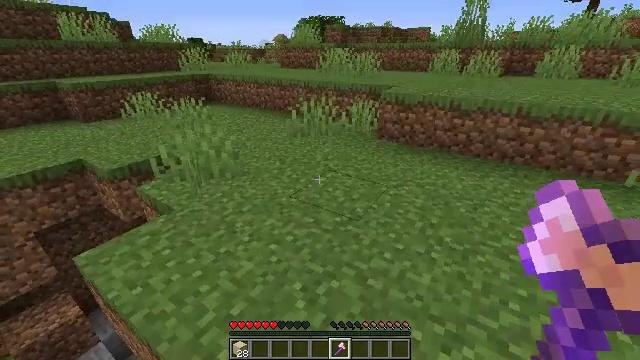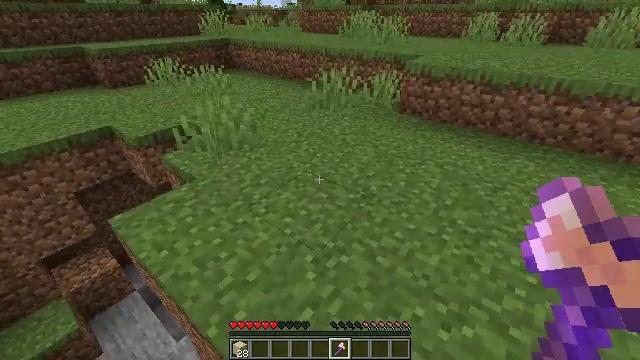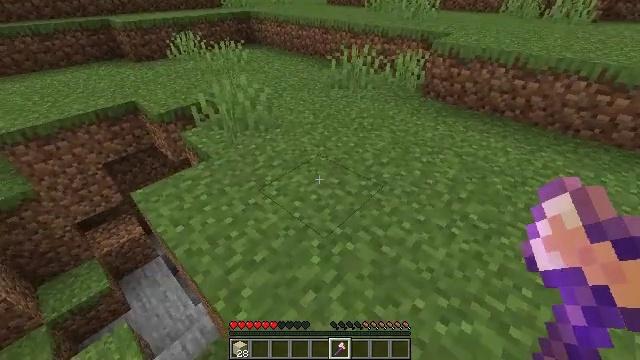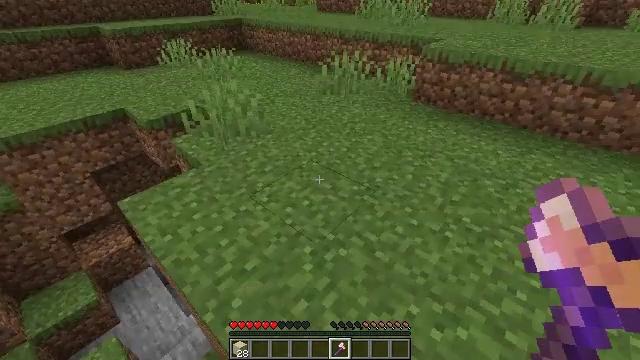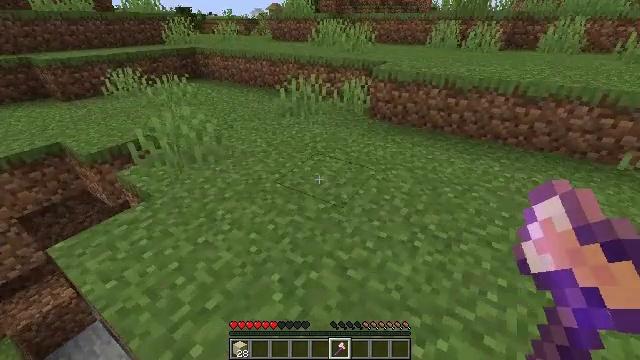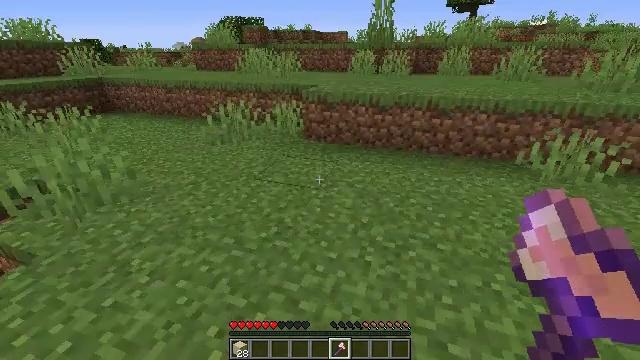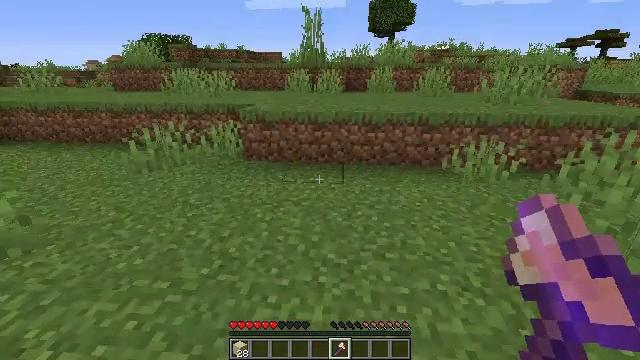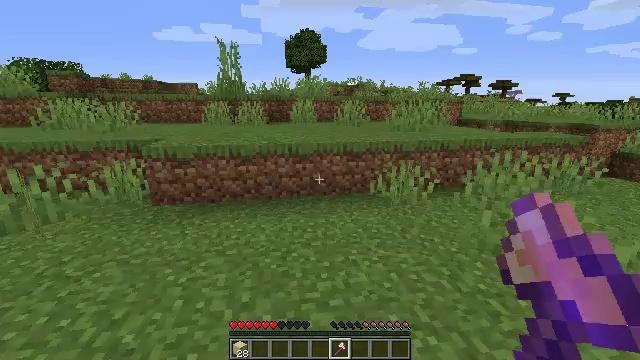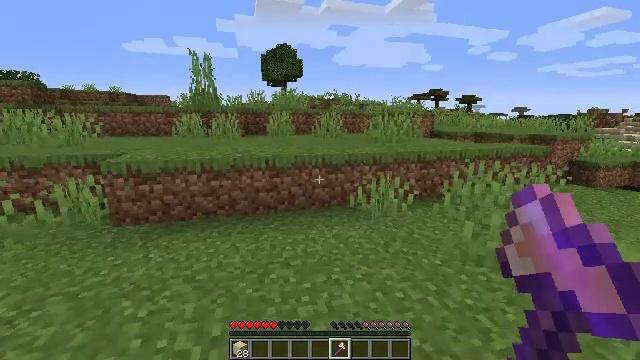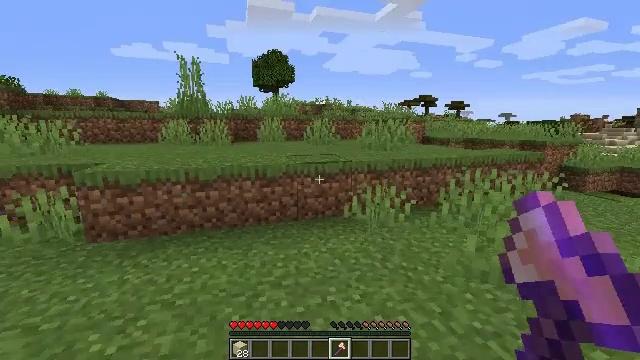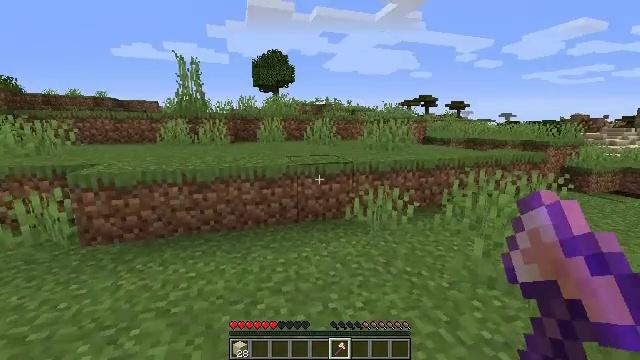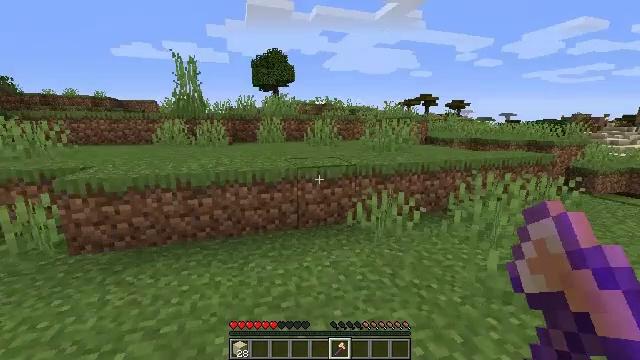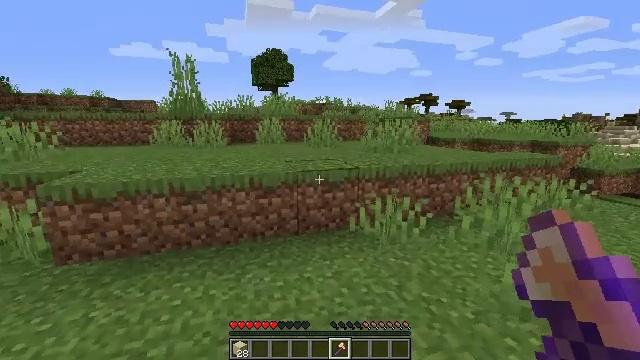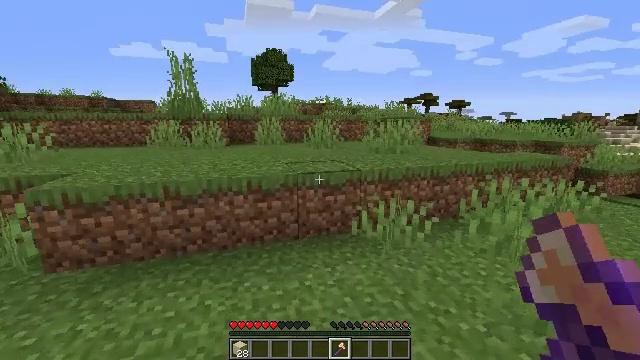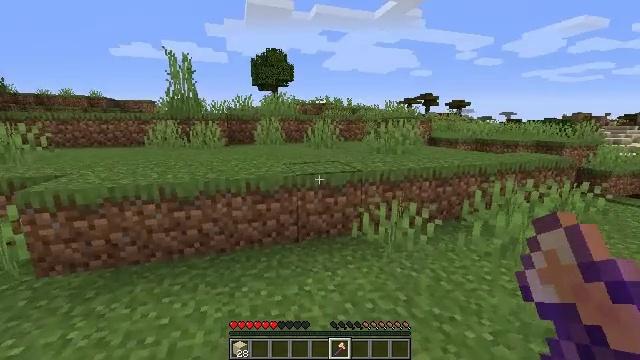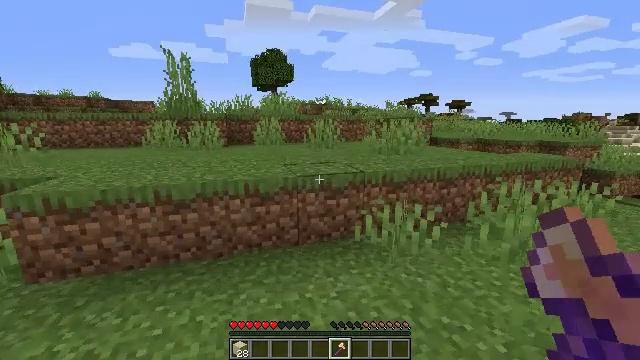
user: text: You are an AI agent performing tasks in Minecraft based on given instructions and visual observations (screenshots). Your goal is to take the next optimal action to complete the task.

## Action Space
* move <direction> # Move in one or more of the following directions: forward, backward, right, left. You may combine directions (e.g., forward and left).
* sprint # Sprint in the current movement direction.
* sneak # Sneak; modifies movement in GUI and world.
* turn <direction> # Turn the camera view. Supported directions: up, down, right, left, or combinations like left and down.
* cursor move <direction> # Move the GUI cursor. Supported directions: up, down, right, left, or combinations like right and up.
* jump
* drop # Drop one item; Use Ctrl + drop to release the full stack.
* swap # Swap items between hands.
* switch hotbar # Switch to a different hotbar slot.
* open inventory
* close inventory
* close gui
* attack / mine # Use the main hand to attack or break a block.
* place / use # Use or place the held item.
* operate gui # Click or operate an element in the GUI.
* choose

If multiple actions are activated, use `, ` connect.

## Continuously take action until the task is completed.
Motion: motion action
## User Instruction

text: Collect acacia logs by breaking the tree.
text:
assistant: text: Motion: move forward and move right, turn left and down
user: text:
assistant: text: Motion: move forward, turn left and down
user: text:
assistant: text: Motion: move forward, turn right and up
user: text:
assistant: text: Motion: move forward, turn right and up
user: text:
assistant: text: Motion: move forward, turn right and up
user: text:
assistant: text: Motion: move forward, turn right and up
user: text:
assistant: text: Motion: move forward, turn right and up
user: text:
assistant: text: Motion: move forward, turn right and up
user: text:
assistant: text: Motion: move forward, turn right and up
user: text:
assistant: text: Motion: no_op
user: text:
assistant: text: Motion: move forward
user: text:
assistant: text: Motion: move forward
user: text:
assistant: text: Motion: move forward
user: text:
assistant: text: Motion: no_op
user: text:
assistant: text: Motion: move forward
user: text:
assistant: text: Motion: move forward
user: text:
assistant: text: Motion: move forward
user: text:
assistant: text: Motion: move forward
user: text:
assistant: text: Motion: move forward, turn right
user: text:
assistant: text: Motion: move forward, turn right and up
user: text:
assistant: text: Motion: move forward, turn right, jump
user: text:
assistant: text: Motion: move forward, turn right and down, jump
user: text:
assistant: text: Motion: move forward, jump
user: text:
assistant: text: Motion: move forward, jump
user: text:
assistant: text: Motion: move forward
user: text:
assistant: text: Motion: move forward
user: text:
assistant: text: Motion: move forward
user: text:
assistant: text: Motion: move forward
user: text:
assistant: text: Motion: move forward
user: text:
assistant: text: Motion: move forward